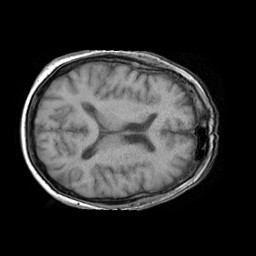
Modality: T1w
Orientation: axial
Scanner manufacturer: philips
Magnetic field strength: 1.5 T
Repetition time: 0.1476 s
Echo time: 0.001811 s